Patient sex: F
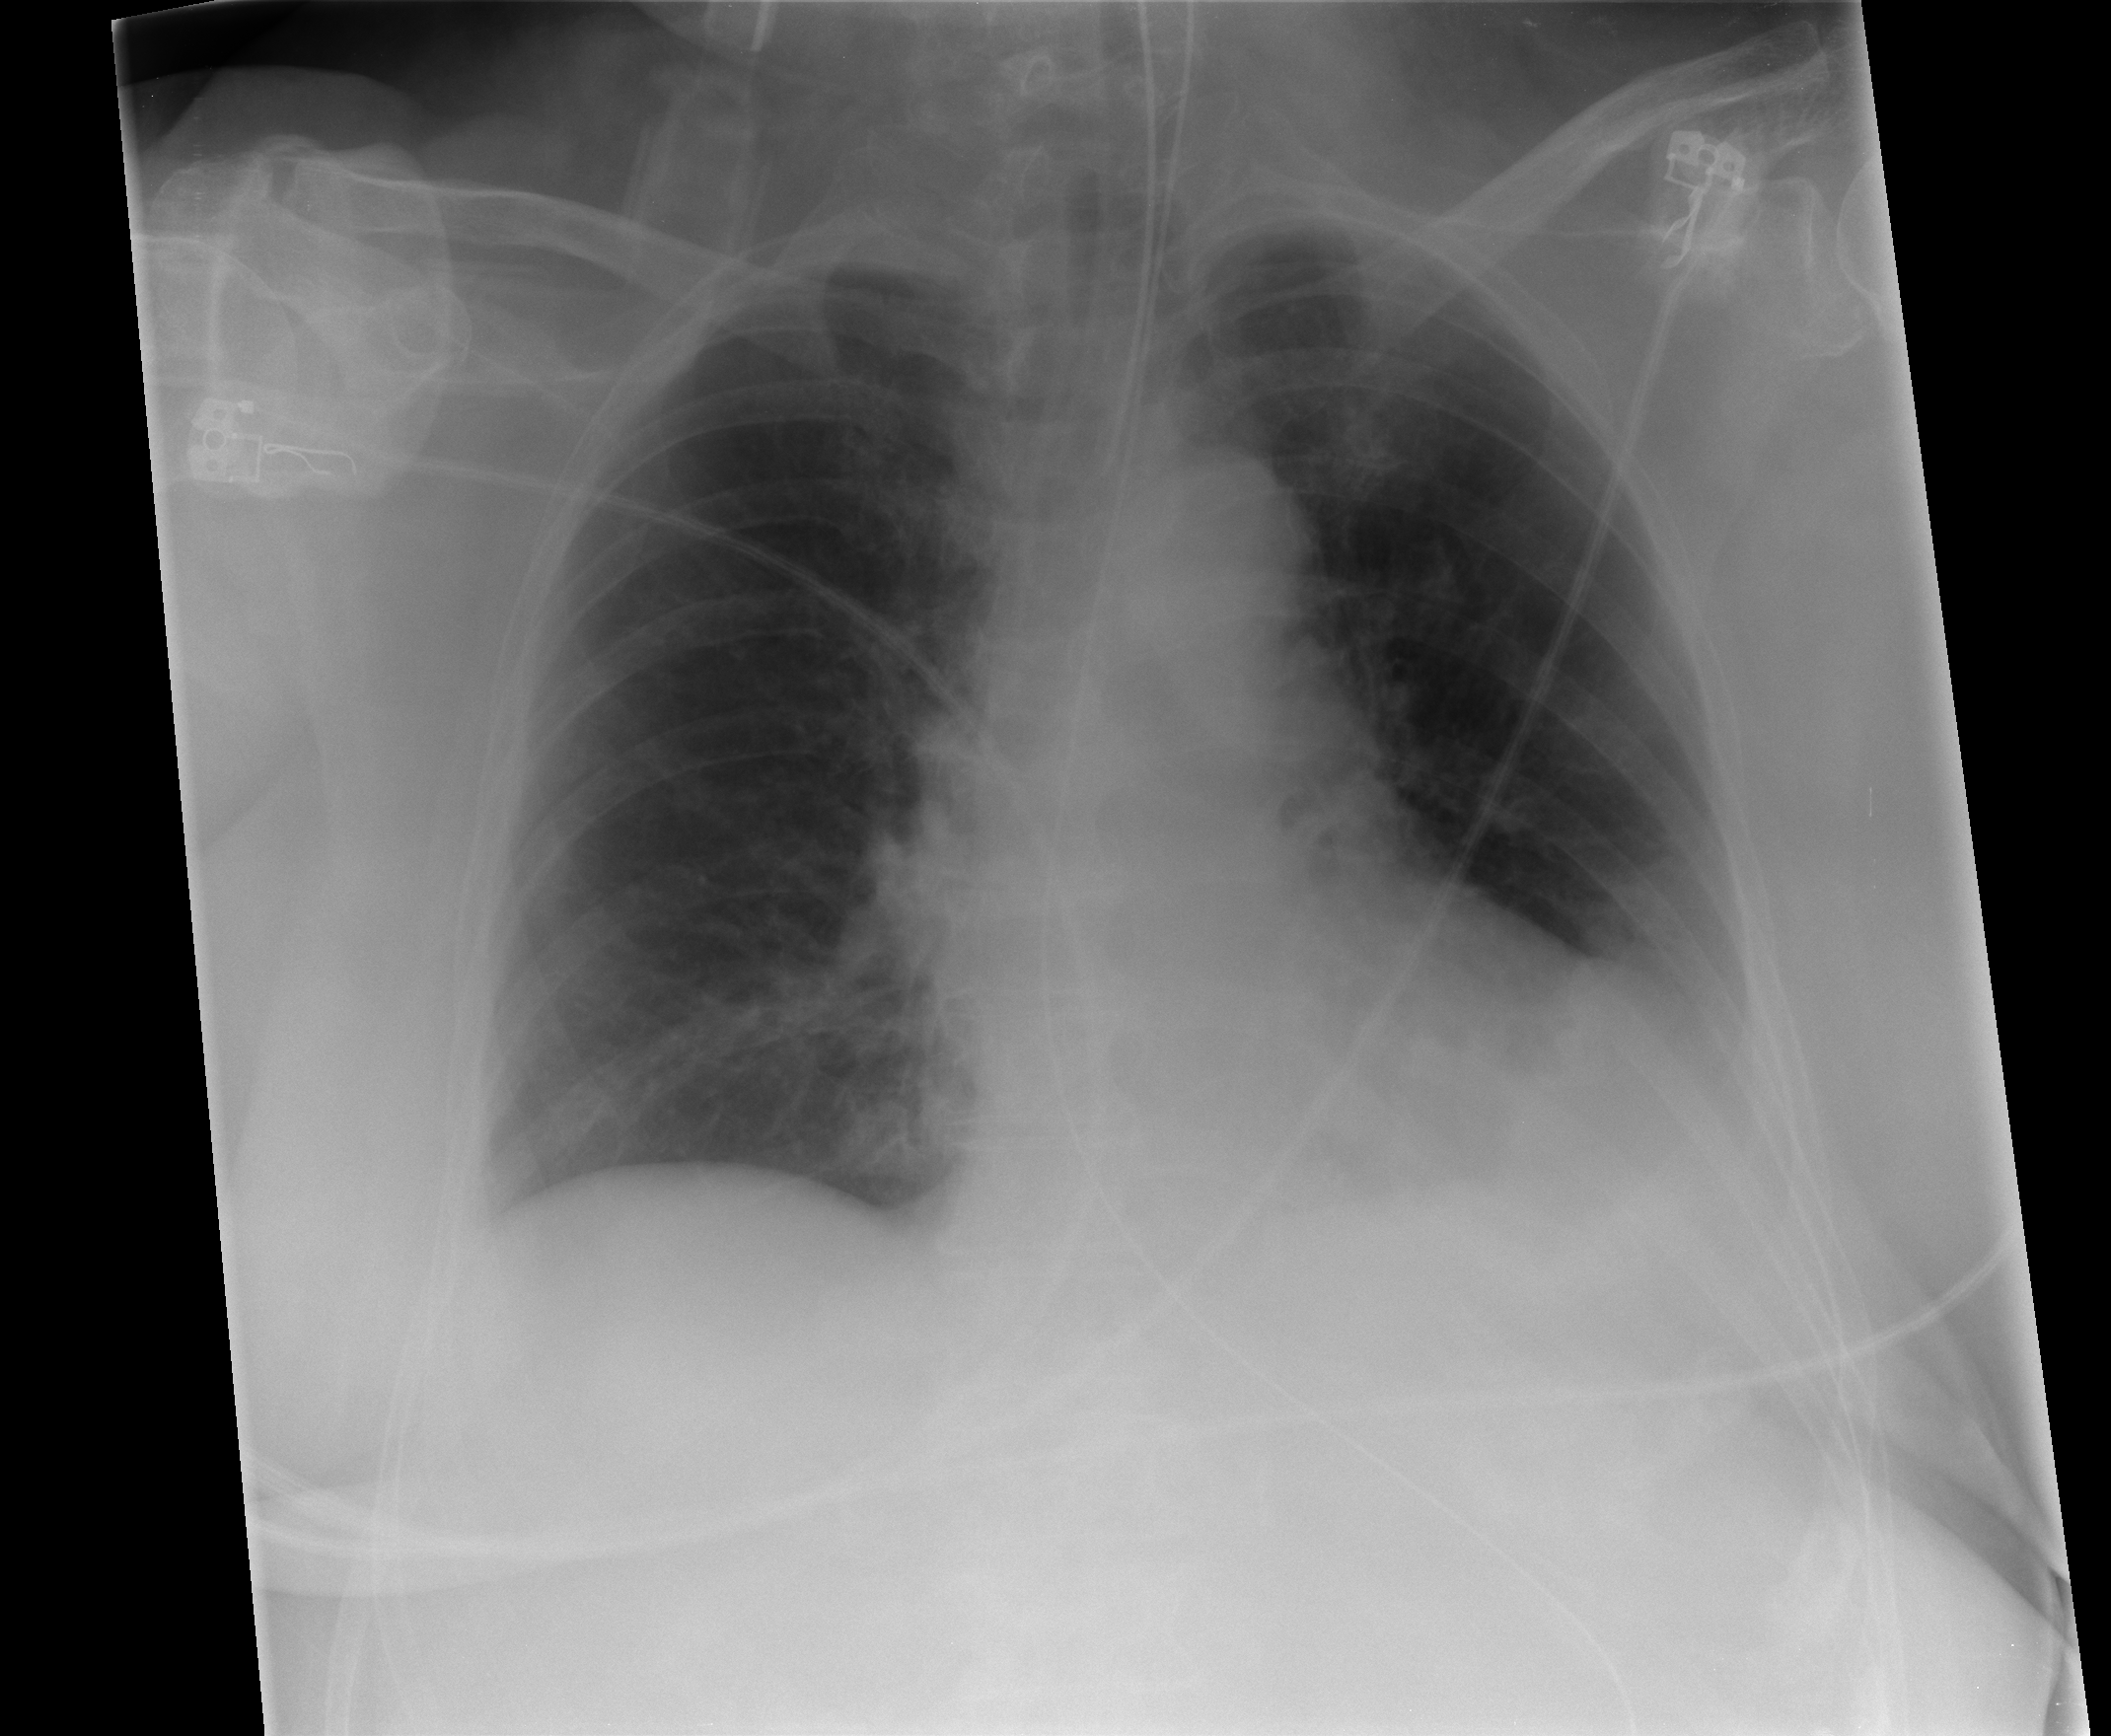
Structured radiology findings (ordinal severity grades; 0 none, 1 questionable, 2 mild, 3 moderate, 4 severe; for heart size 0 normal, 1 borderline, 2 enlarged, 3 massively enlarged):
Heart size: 2
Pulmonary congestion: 0
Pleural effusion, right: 0
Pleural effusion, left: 0
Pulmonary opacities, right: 0
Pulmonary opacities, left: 0
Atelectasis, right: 0
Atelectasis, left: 3